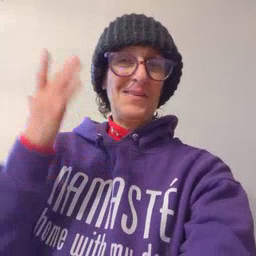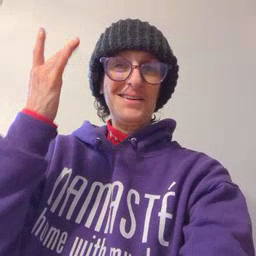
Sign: why